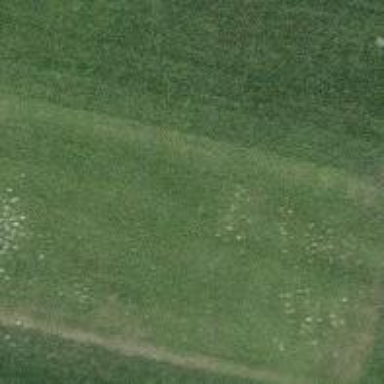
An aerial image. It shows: Golf tee on grassy land.